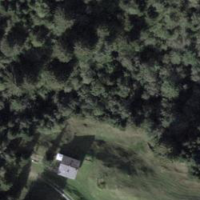
EUNIS habitat code: 43
Species observed at this site:
Stellaria graminea
Equisetum arvense